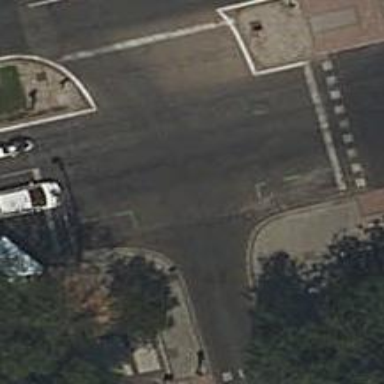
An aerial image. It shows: Road with traffic signals.